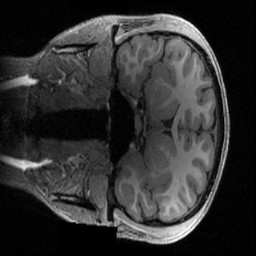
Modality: T1w
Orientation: coronal
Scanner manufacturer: siemens
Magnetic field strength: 3 T
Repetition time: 2.4 s
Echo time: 0.00222 s